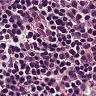
Metastatic tissue present: no